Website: lowes
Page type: account-selection
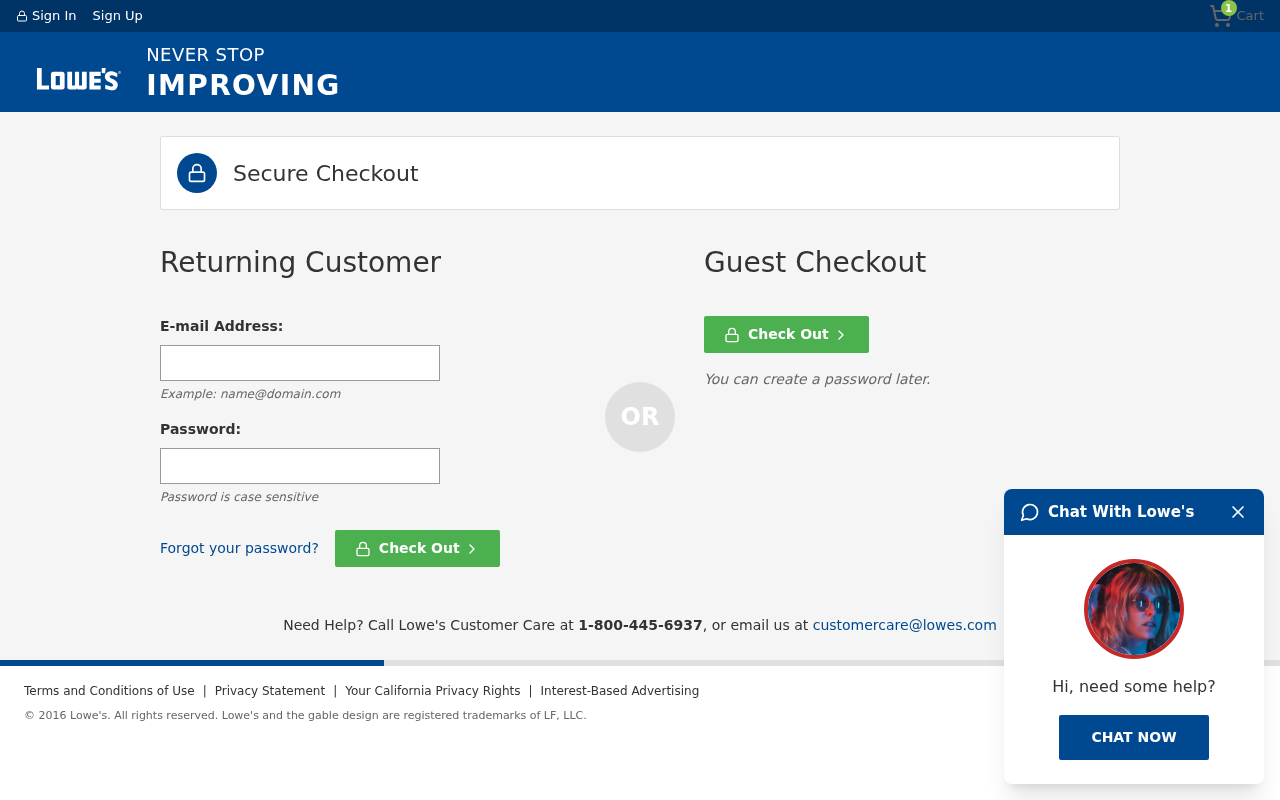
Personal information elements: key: PII_LOGIN_USERNAME
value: katherinehenderson71
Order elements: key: ORDER_NUM_ITEMS
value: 1